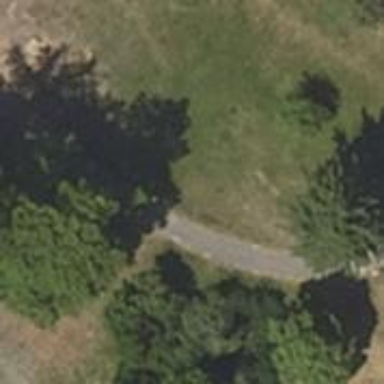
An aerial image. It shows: Paved path.